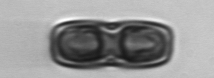
Label: Ephemera